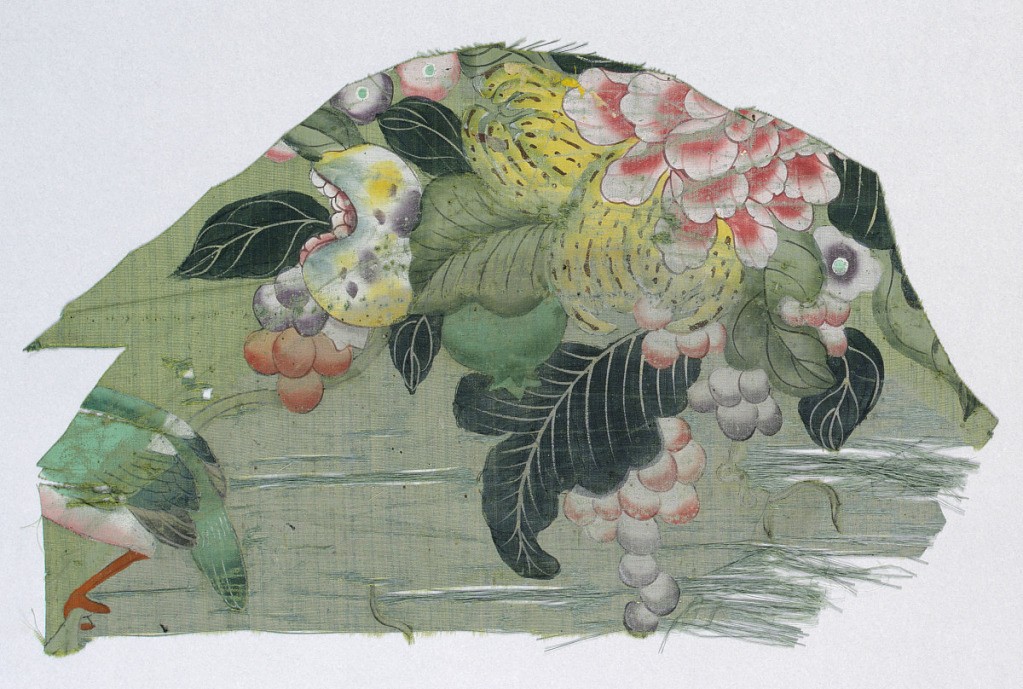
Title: Fragment
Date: ca. 1764
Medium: silk Technique: printed then painted
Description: Fragment of blue-green silk, showing portion of painted design; large scale group of grapes, leaves, and peony painted in shades of red, vermillion, yellow, violet. At lower left appears tail of a bird, one leg and claw clutched to stem. Bird's back is green, breast white and rose, leg vermillion.